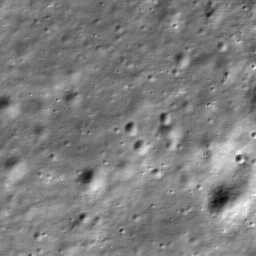
Host type: background_regolith
Lunar coordinates: latitude nan, longitude nan